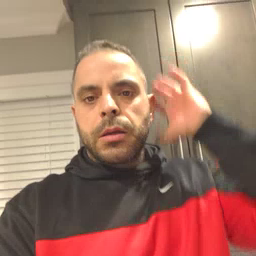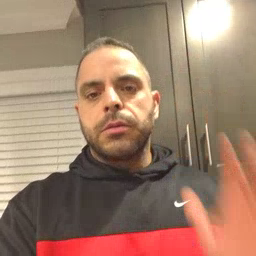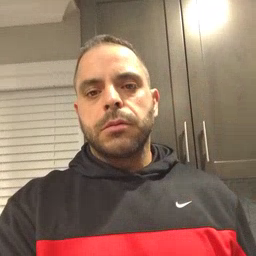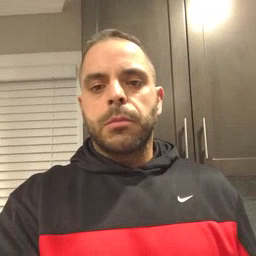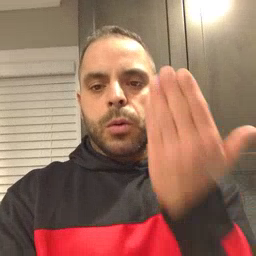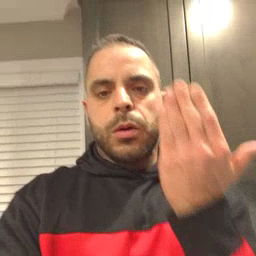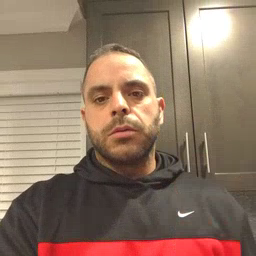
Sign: morning